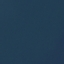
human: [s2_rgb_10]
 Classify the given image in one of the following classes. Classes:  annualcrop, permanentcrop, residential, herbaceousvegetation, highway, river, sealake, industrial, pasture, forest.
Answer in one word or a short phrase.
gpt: SeaLake